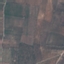
Label: PermanentCrop